Interaction volume radius: 5 \u00c5
Interaction volume height: 15 \u00c5
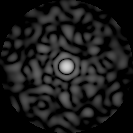
Disorder parameter: 0.8646